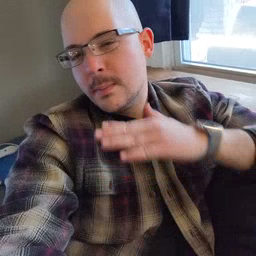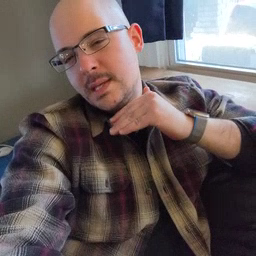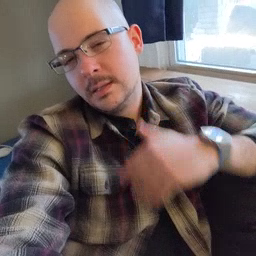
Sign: pig